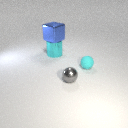
large cyan metal cylinder behind small gray metal sphere